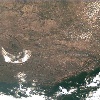
Label: land